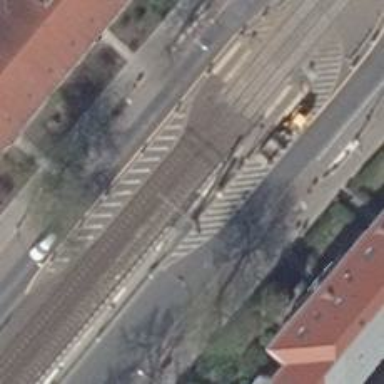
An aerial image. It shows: Tram stop position for public transport.